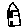
Label: house